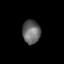
Tissue: prostate
Cell type: T cells
Senescence score: 0.7374
Nuclear area (px): 411
Mean DAPI intensity: 104.156